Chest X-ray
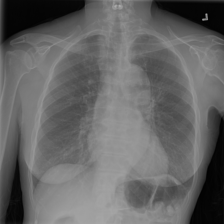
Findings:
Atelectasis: negative
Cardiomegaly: negative
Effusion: negative
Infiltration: negative
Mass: negative
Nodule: negative
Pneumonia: negative
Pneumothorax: negative
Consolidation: negative
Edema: negative
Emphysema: negative
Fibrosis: negative
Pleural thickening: negative
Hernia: negative